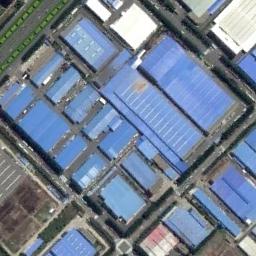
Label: industrial_area